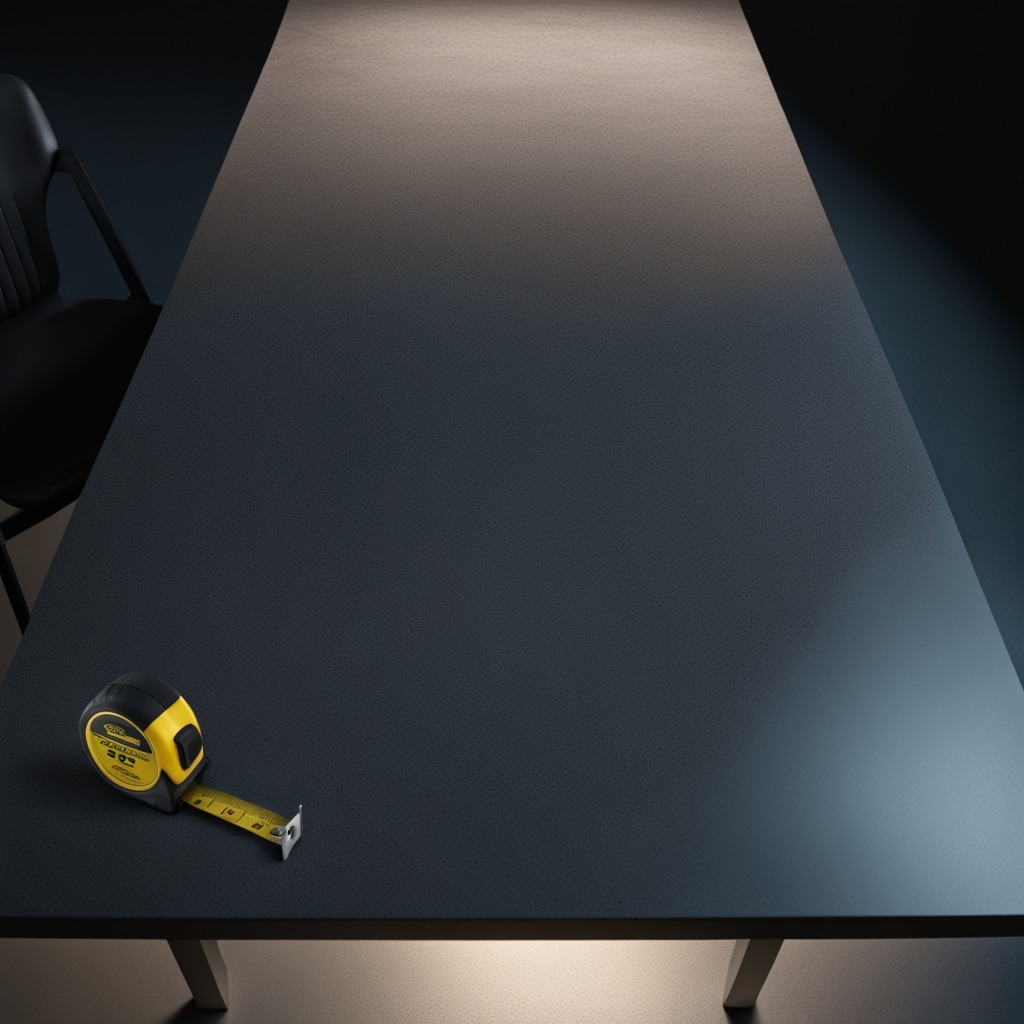
A measuring tape is lying on the clean granite table inside a workshop at night.